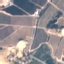
Land use / land cover: PermanentCrop